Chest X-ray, PA view. Patient: 32 years old, sex M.
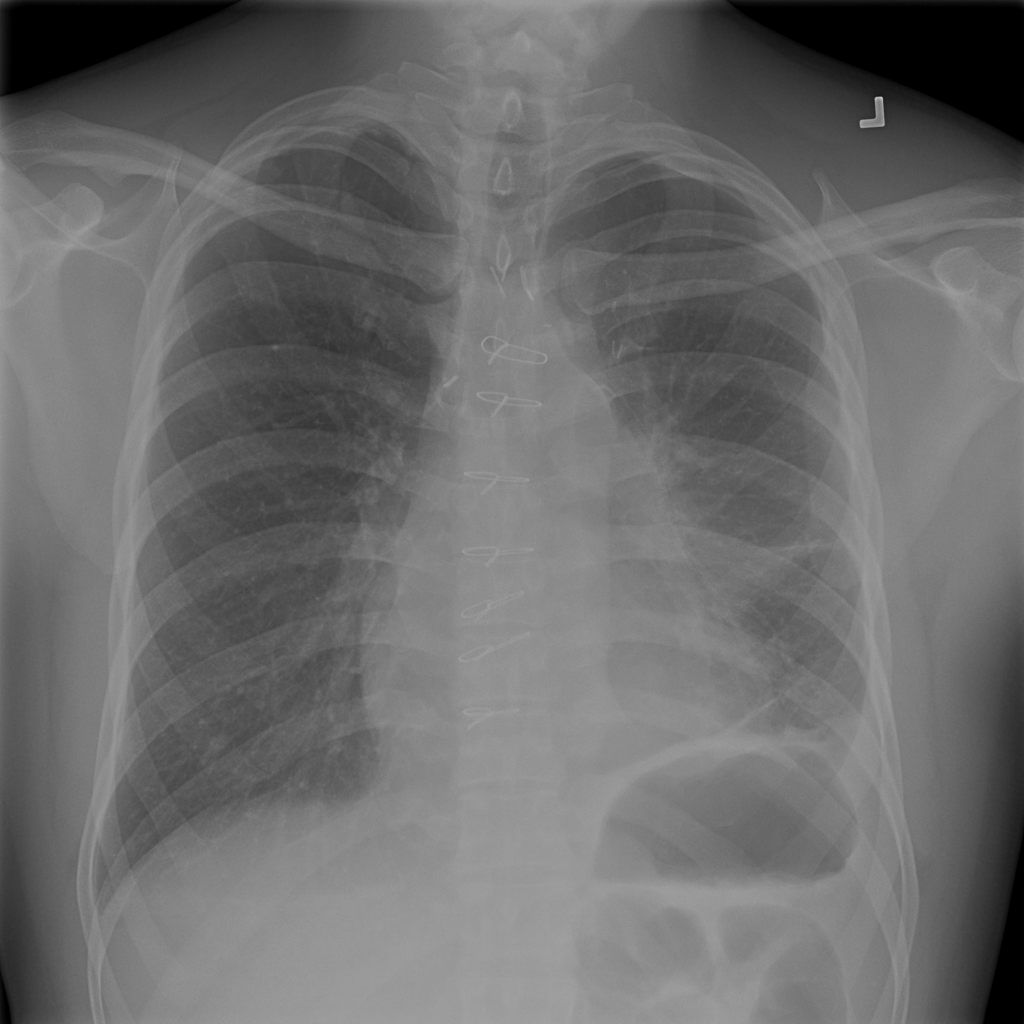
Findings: Atelectasis, Pneumothorax